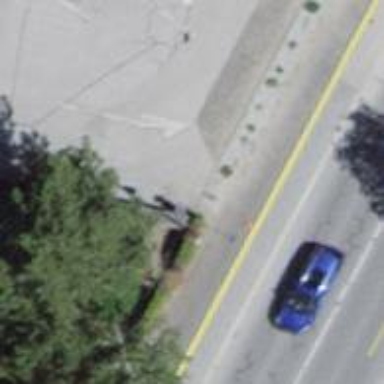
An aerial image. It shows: Bollard.